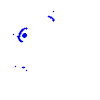
Particle: electron